Aerial crown-view tile of a tropical tree (Barro Colorado Island, Panama), acquired 20240716:
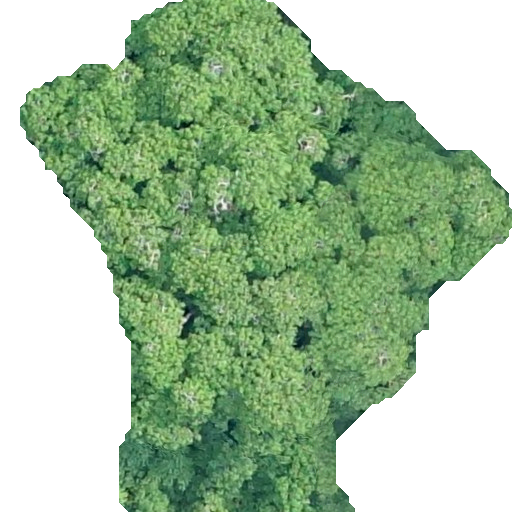
Species: Hura crepitans
GBIF accepted scientific name: Hura crepitans
Crown area: 250.558 m²